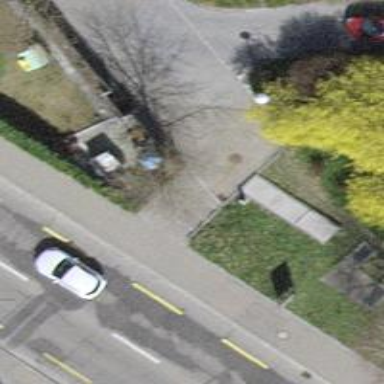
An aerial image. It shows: Paved steps on the road.